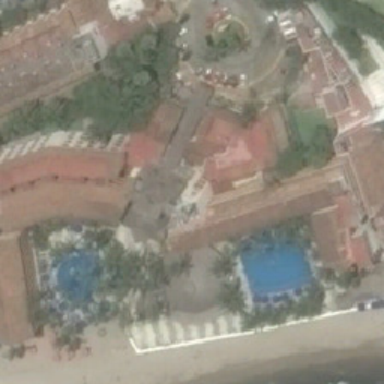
Some buildings and green trees are near the beach .